Question: I have problems with the placement of the button and the paragraph/text. They are placed in a staggered way. I want them to be placed on a straight horizontal line. You can see the problem on the image below.
Further more, I want the button to be placed right above the end of the "hr" line, the same way as the paragraph is placed above the left side of the line. Any idea for a solution?

<URL>
HTML:
'''
<!--Wrapper div-->
<div id="wrapper">
<!--Inbox list and button to add a card-->
<div id="inboxList" class="cellContainer">
<br style="line-height: 23px" />
<p class="paragraph">In-Box</p>
<!--Button to add a Card-->
<div id="btnAddCard" style="float: right;"><span
style="color: #10e20e; font-size:140%" >+</span> Add Card...</div>
<hr class="fancy-line" />
<br />
<!--Card div-->
<div id="userAddedCard"> <br/>
<div>
</div>
</div>
</div>
'''
CSS:
'''
#btnAddCard {
background: #ffffff;
padding: 0.7% 2% 1% 2%; /* Button padding */
font-size: 95%;
font-weight: bold;
display: inline;
text-decoration: none; /* Remove default underline style from hyperlink */
color: #888888;
border: 1px solid #cccccc;
border-radius: 7px; /* Full rounder corners */
font-family: Arial, sans-serif;
cursor: pointer;
vertical-align: bottom;
}
#btnAddCard {
background: rgb(255,255,255); /* Old browsers */
background: linear-gradient(to bottom, rgba(255,255,255,1) 0%,rgba(229,229,229,1) 100%); /* W3C */
filter: progid:DXImageTransform.Microsoft.gradient( startColorstr='#ffffff', endColorstr='#e5e5e5',GradientType=0 ); /* IE6-9 */
}
.paragraph {
padding-left:7%;
display:inline;
font-family:cursive;
font:bolder;
font-size:larger;
}
hr.fancy-line {
height: 1.8px;
background-color: blueviolet;
width:85%;
}
'''
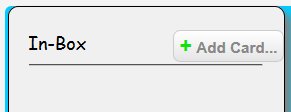
Answer: Changing 'p.paragraph' to '<div.paragraph>' and Adding 'margin-left:7%' and removing the 'font-size' of '140%' from '#btnAddCard' seems to have fixed the problem
<URL>
I'd simply put the contents in a div, give it proper margin and highlight it's bottom border instead of the '<hr>' so that the children will align perfectly, something like this <URL>
'<br>''<center>'<URL>